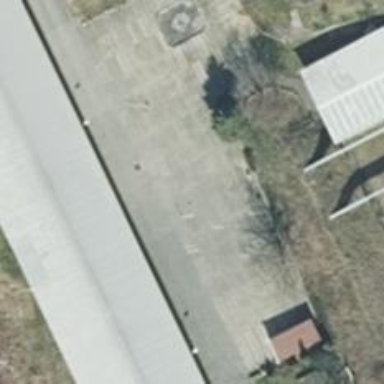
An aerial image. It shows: Parking area surfaced with concrete plates.